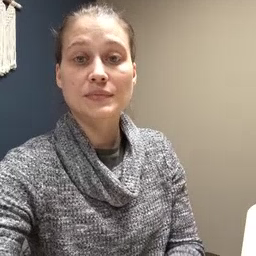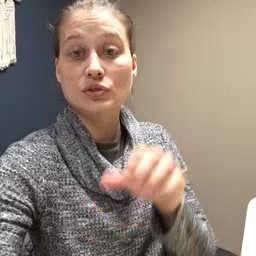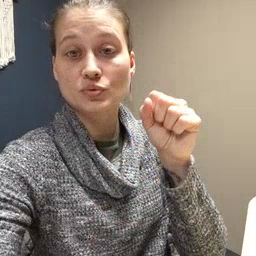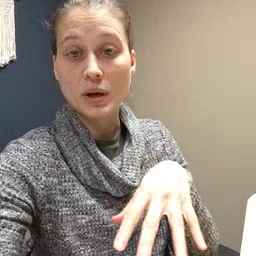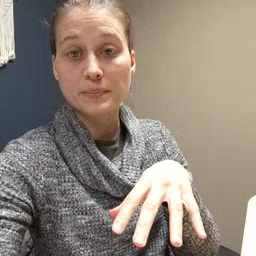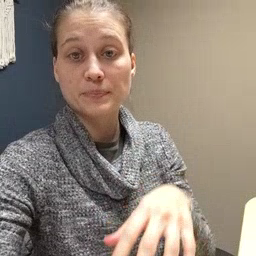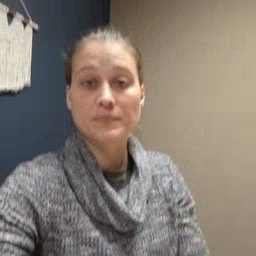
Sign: drop